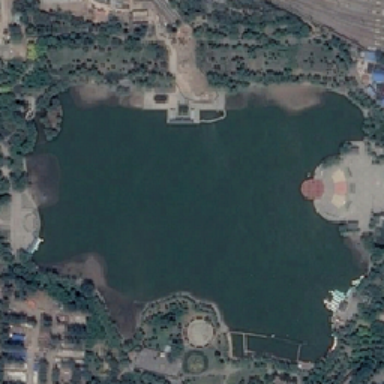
Green green green tree .